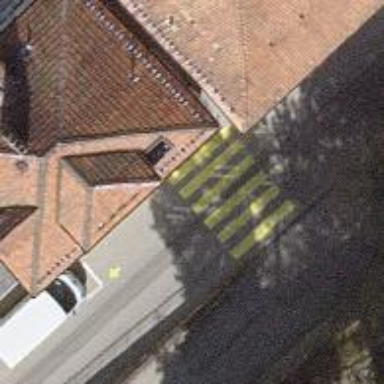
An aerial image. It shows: Uncontrolled zebra crossing on the road.